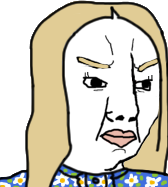
Label: 5_Poljak